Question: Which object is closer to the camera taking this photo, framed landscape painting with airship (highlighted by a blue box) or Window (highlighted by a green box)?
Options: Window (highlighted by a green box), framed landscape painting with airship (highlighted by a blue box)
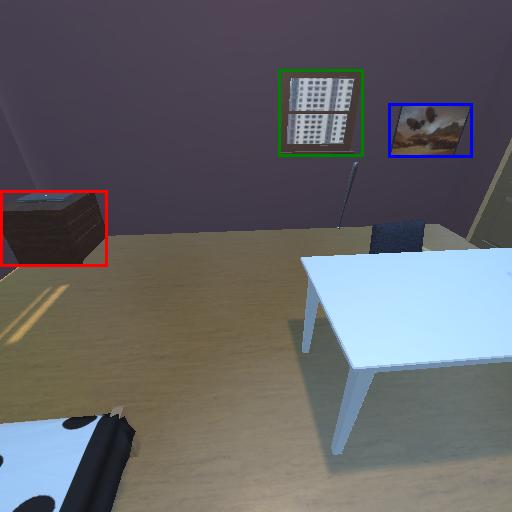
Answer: Window (highlighted by a green box)